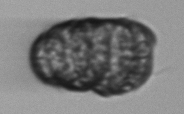
Label: Margalefidinium